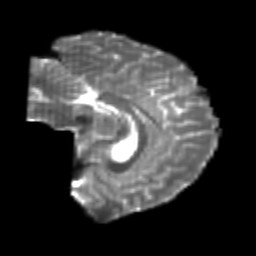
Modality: T2w
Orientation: sagittal
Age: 22
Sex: female
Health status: healthy
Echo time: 0.074 s